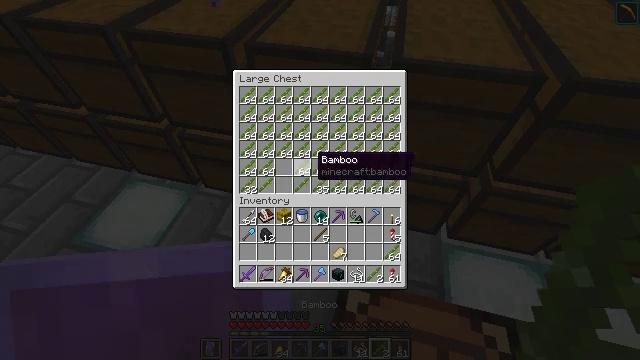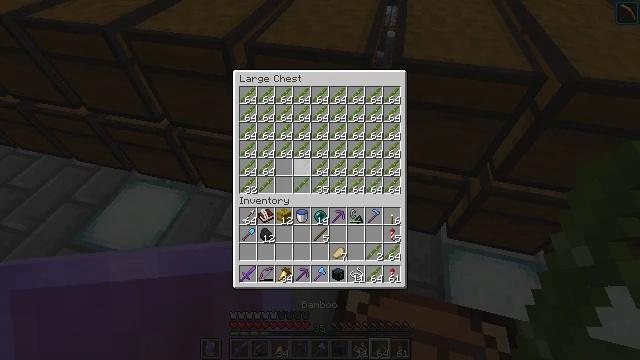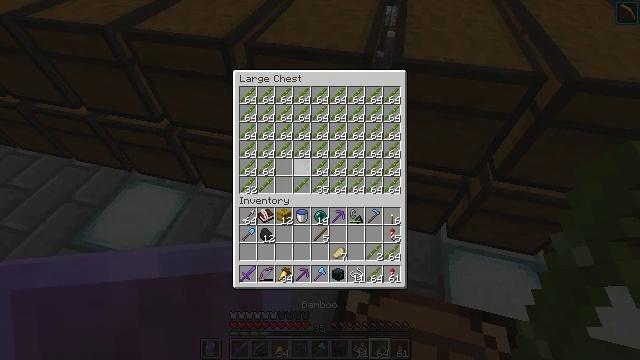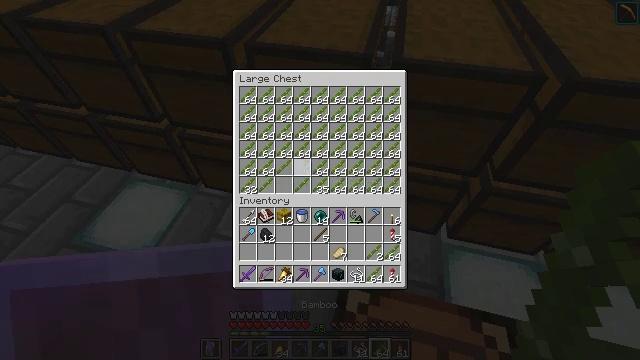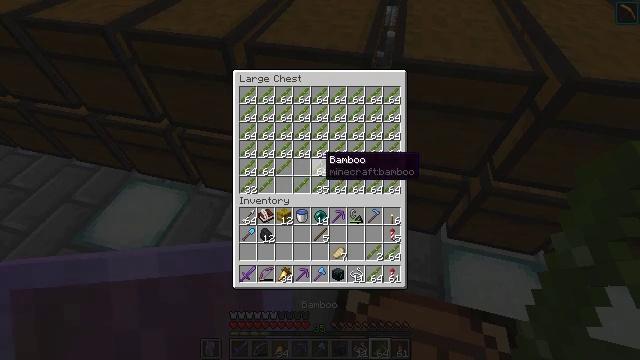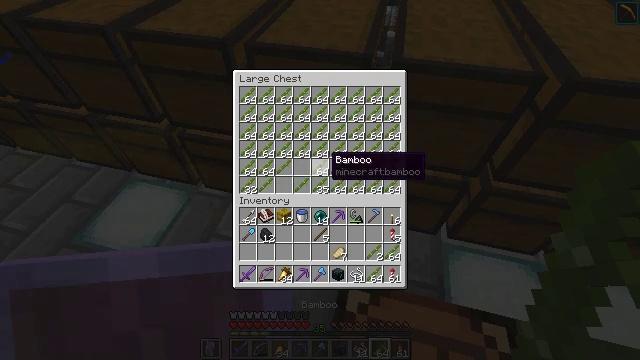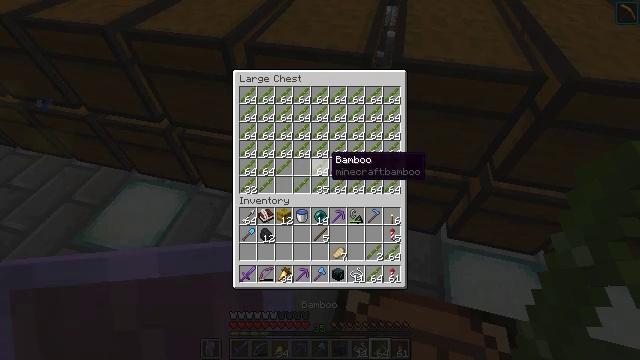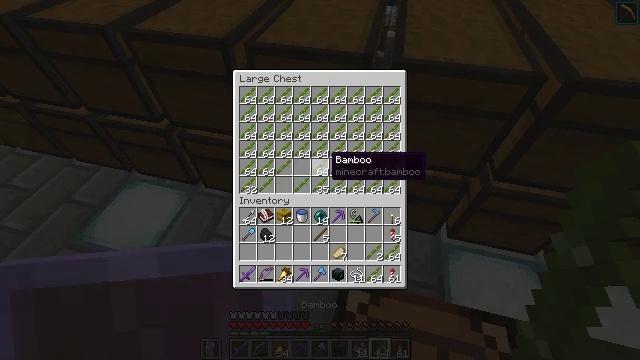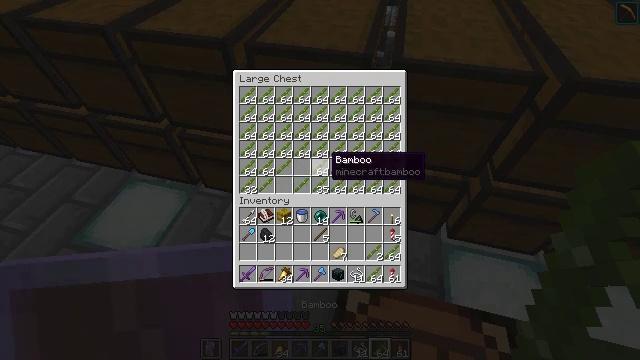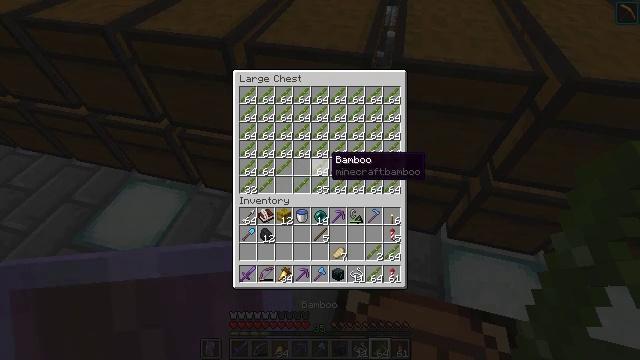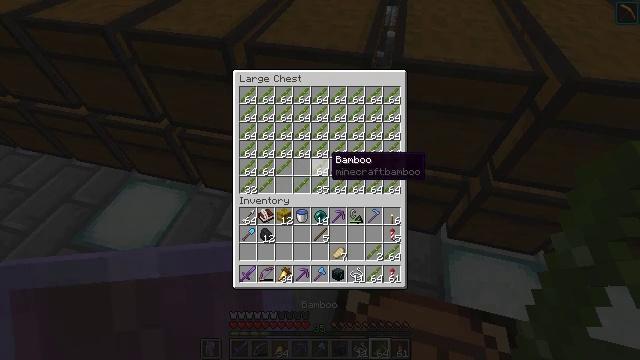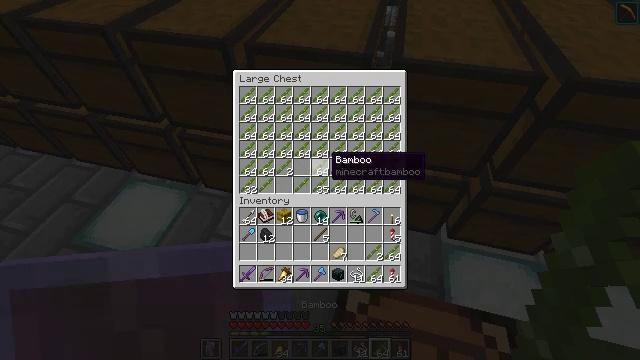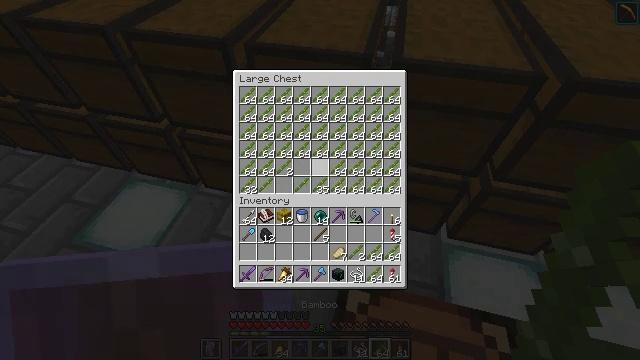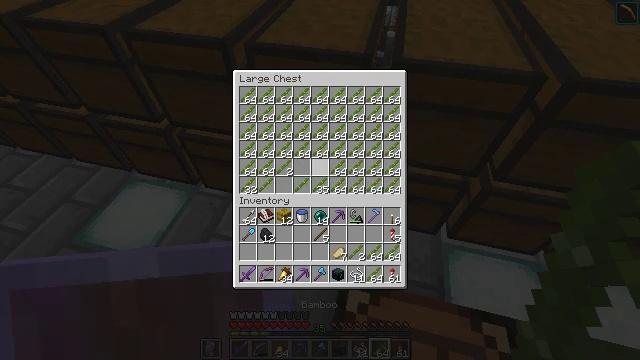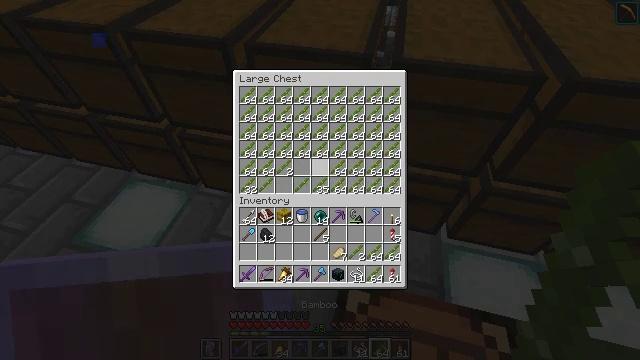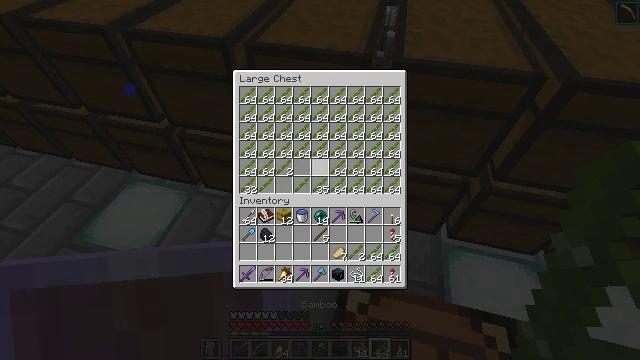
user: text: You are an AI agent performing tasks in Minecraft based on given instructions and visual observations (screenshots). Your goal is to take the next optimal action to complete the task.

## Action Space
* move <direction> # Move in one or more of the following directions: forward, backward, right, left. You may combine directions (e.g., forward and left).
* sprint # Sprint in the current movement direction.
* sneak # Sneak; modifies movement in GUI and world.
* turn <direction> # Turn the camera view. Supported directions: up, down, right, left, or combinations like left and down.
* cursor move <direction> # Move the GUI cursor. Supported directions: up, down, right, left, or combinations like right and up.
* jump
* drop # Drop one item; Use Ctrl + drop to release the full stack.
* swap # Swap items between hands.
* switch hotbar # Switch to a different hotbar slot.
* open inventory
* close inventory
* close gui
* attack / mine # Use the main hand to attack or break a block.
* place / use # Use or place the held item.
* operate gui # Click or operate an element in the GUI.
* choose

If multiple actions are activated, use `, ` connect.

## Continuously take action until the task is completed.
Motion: motion action
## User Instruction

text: Use bamboo and some string to create scaffolding in the crafting table.
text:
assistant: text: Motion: sneak, operate gui
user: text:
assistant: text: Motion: sneak, operate gui
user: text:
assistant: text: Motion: sneak
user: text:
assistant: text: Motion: sneak, cursor move right
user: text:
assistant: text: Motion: sneak
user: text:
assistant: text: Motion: sneak
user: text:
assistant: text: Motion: sneak
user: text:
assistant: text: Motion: sneak
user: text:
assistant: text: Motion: sneak
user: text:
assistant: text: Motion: sneak
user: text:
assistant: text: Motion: sneak
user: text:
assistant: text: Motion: sneak, operate gui
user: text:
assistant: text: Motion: sneak, operate gui
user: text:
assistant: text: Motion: sneak
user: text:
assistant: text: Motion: sneak
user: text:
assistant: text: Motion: sneak
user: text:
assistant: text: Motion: sneak
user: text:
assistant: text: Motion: sneak
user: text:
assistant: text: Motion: no_op
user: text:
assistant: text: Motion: no_op
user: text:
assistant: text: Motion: no_op
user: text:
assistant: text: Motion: no_op
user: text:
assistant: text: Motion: no_op
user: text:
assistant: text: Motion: no_op
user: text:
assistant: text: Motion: no_op
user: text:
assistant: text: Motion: no_op
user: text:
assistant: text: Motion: no_op
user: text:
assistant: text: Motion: turn right and down
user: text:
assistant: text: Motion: turn right and down
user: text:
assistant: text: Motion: turn right and down